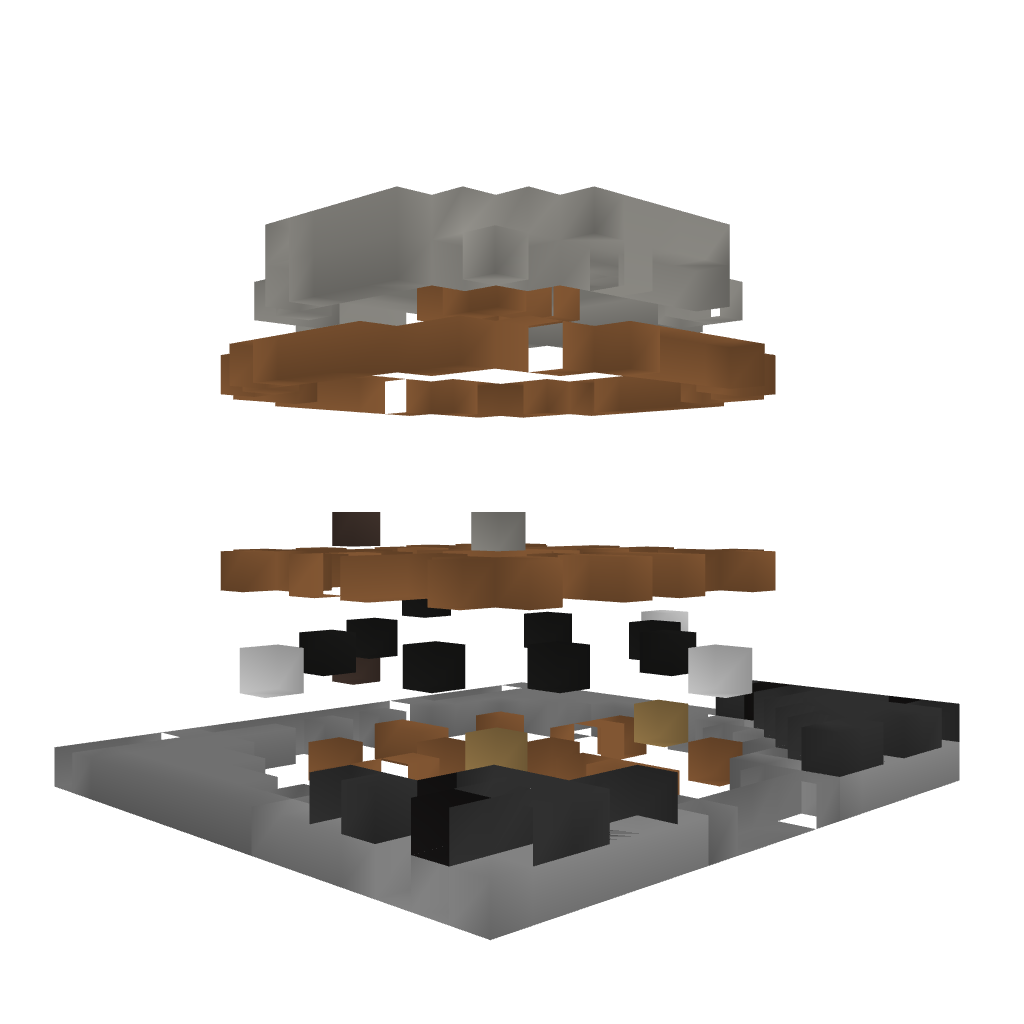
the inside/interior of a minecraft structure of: Obi's Pokecenter